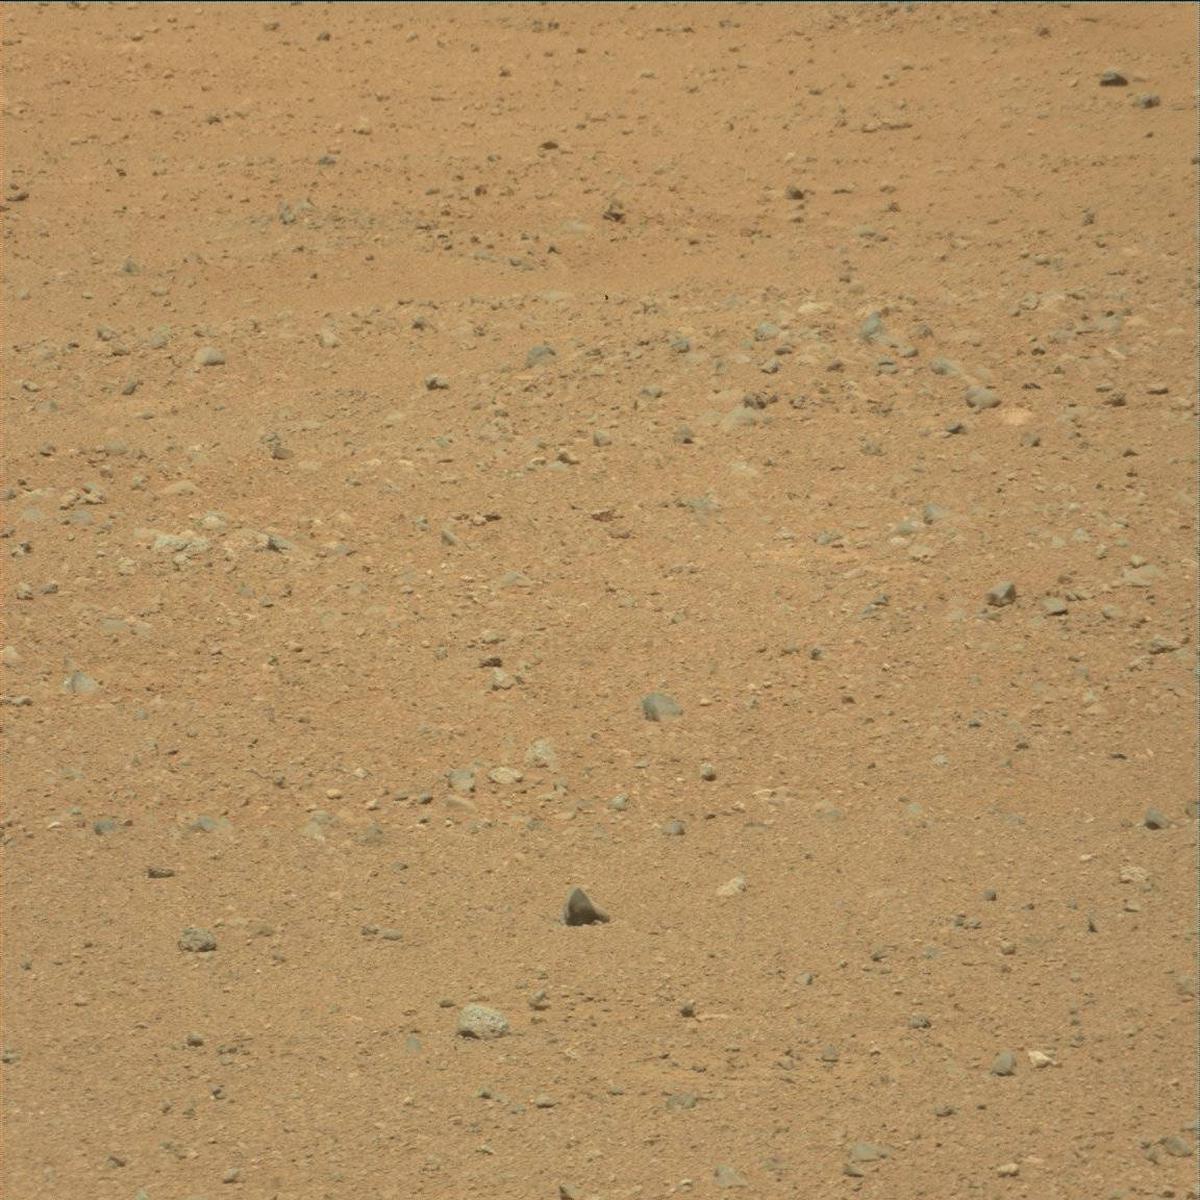
Terrain classes present: Bedrock, Rock, Sand / Soil